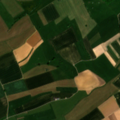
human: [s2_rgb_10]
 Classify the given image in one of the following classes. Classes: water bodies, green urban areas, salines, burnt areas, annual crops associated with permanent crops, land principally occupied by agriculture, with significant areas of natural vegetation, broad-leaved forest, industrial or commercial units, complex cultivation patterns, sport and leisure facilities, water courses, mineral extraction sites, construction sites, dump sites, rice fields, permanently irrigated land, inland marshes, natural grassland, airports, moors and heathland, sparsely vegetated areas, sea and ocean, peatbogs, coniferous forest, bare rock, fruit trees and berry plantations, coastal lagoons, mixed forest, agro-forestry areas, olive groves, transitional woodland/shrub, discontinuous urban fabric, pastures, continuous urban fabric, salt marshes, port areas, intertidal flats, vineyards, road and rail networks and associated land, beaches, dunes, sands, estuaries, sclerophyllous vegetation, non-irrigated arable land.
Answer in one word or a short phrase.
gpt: non-irrigated arable land, complex cultivation patterns